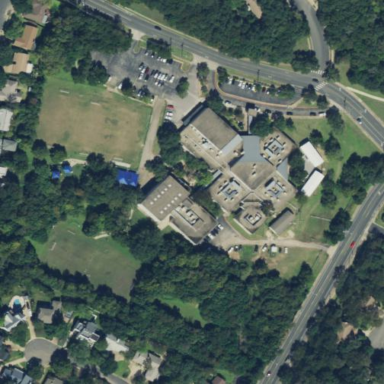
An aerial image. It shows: School.